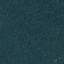
Land use / land cover: Forest